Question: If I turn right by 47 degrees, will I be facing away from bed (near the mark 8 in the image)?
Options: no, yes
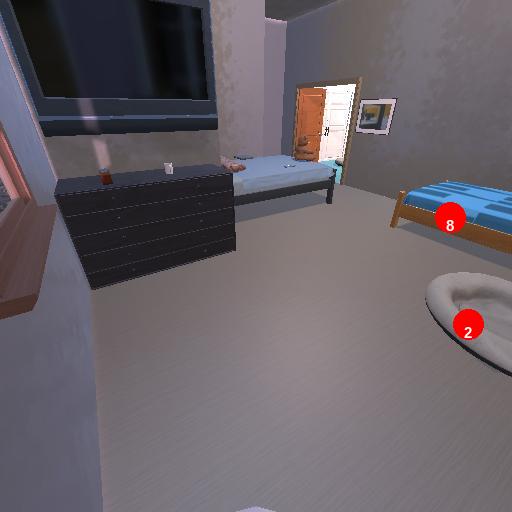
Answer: no